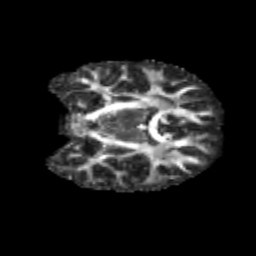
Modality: FA
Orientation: coronal
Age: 11
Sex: male
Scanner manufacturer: siemens
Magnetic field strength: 3 T
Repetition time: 3.8 s
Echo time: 0.07 s